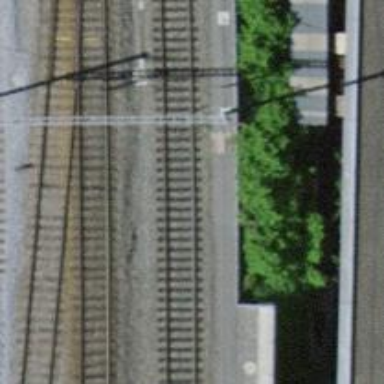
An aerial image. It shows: Bridge carrying single electrified rail track used for siding service. The track is equipped with contact line.